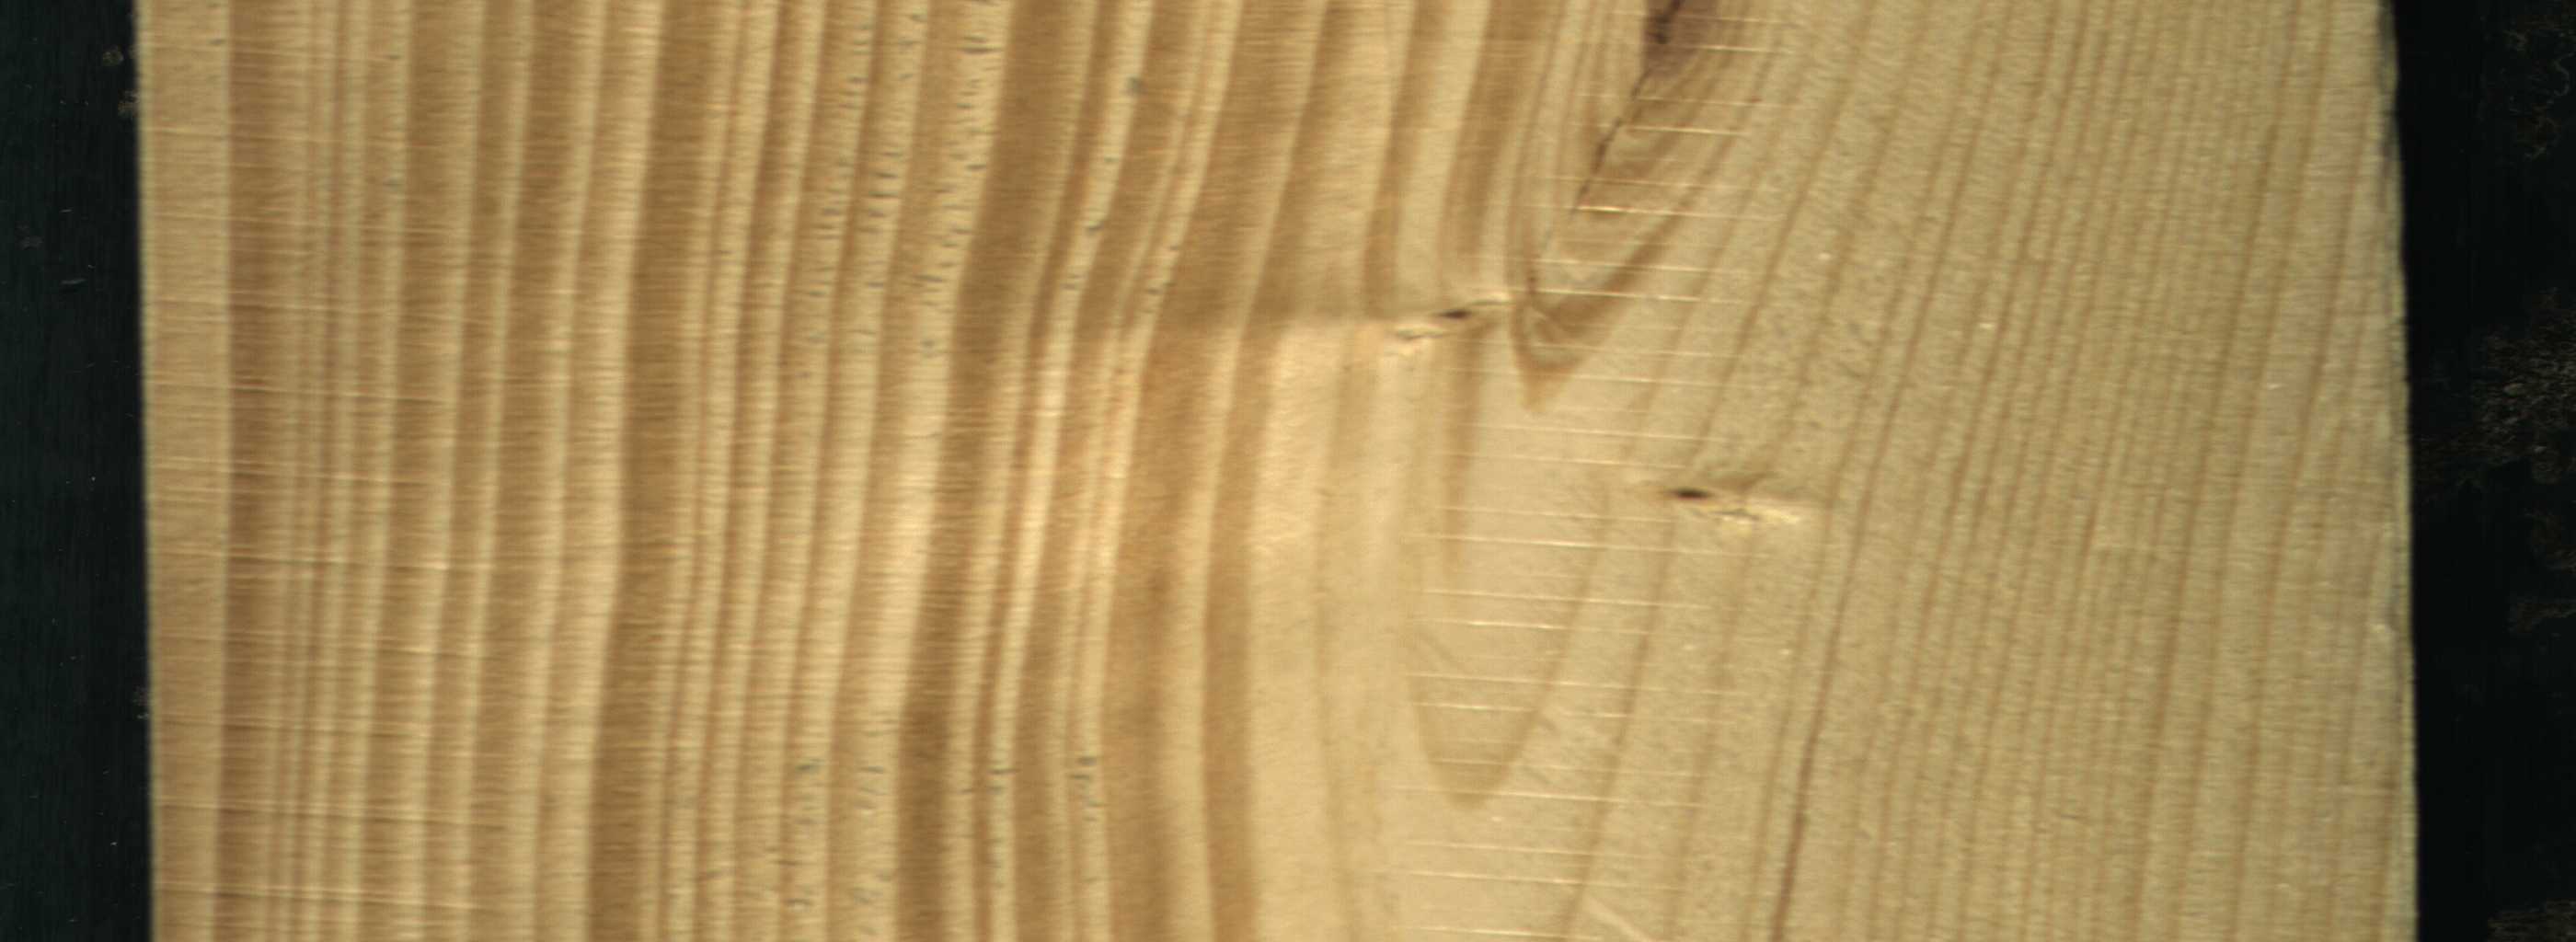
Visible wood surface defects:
knot_with_crack
knot_with_crack
knot_with_crack
knot_with_crack
Live_Knot
Live_Knot